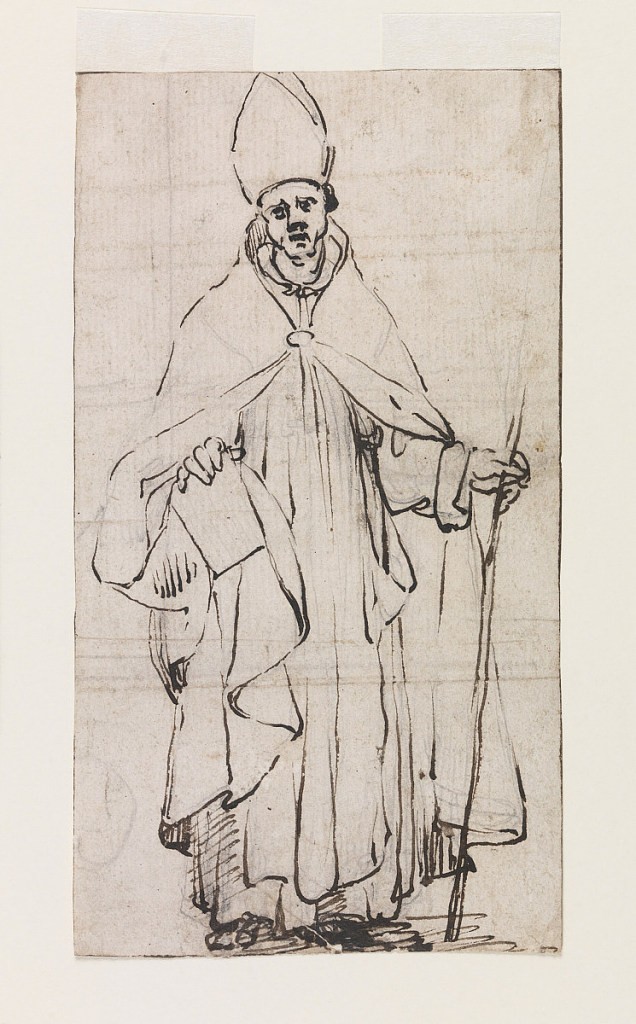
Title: Standing Bishop
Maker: Belisario Corenzio, Italian, active 1590–1646
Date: ca. 1620
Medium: Pen and black-brown ink, graphite on cream laid paper
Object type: Drawing
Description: Bishop standing, facing the viewer, pitiful expression on face.